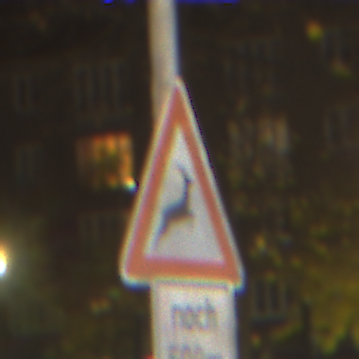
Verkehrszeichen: WildwechselLinks
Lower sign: LaengeEinerStrecke3
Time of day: Night
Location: Outdoor (Urban)
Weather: Clear
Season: NotSpecified
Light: Artificial